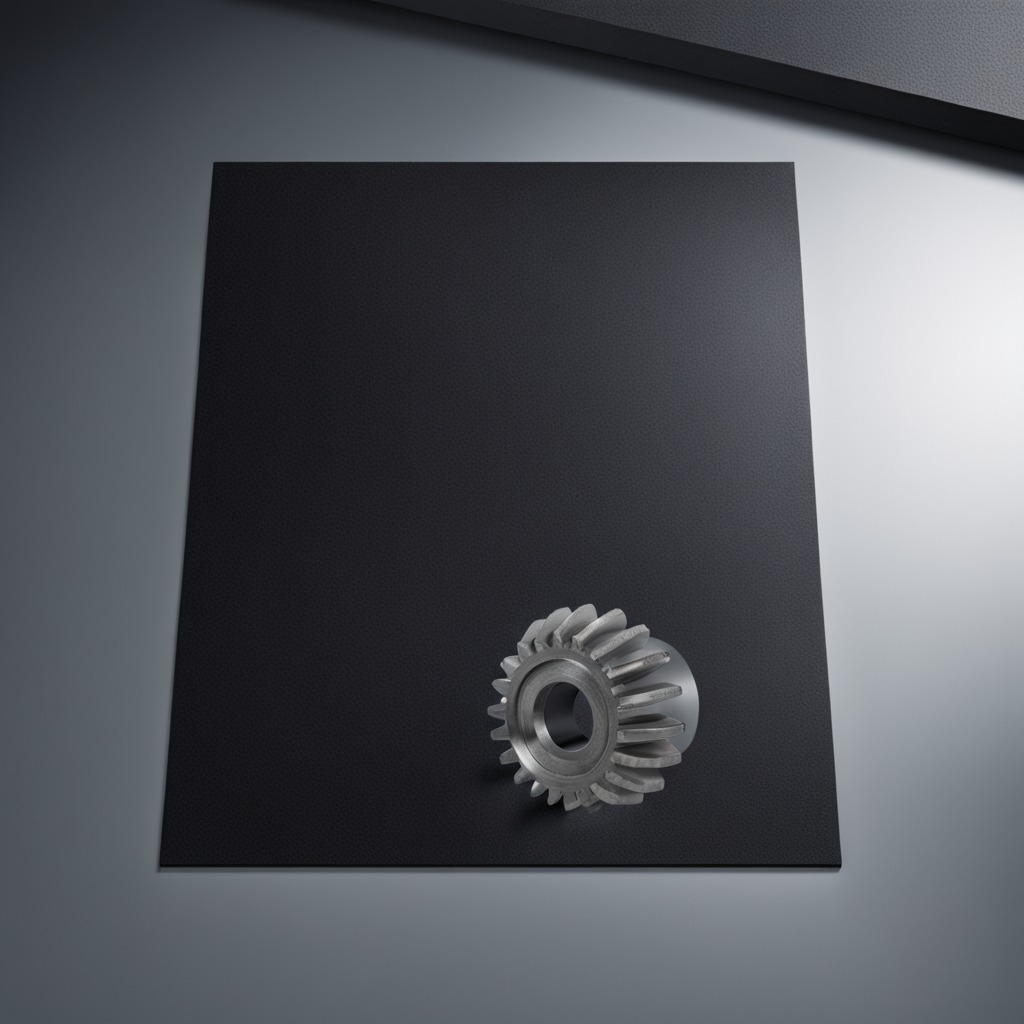
A steel gear with teeth is lying on a clean granite tabletop covered with a black rubber mat inside a workshop under bright overhead lighting crisp shadows high clarity worn but beneath the mat.